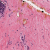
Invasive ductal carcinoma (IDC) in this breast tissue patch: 0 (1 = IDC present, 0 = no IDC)